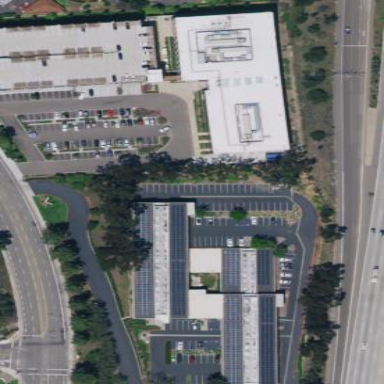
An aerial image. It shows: Office building.